Question:
Hi, I have included an image of my tables , What I want to do is 'select top 6 from product detail whose state=1' in feauture state. Any help will be appreciated . I was thinking of something like:
'''
Select TOP 6 [productName] As test, [productDetail] AS test1
From [productDetail]
INNER JOIN test ON productDetail.makeID = feautureState.makeID
Where feautureState.state='1';
'''
but its not working :(
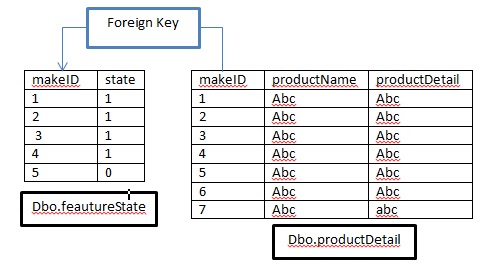
Answer: join to a table name not a column name
'''
Select TOP 6 [productName] As test, [productDetail] AS test1
From [productDetail]
JOIN [featureState] ON productDetail.makeID=feautureState.makeID
Where feautureState.state='1';
'''